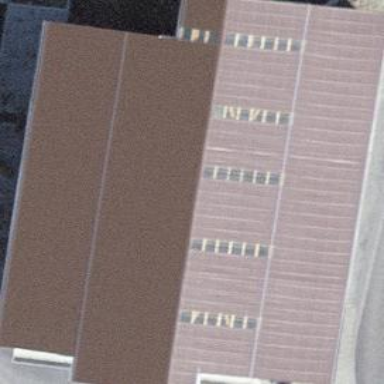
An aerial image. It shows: Cowshed building.